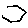
Label: hexagon